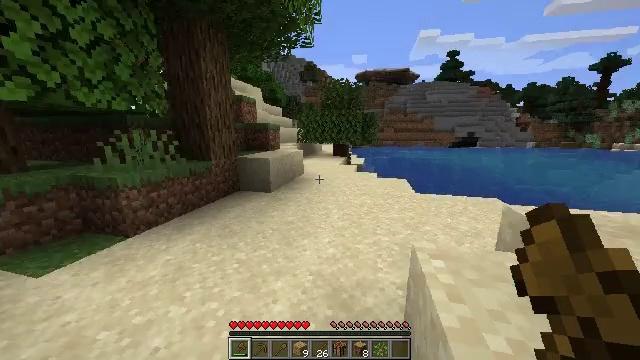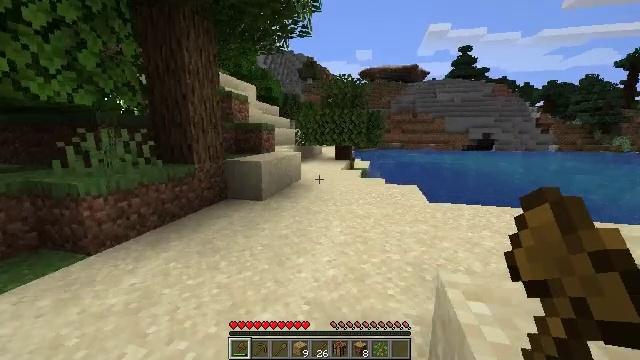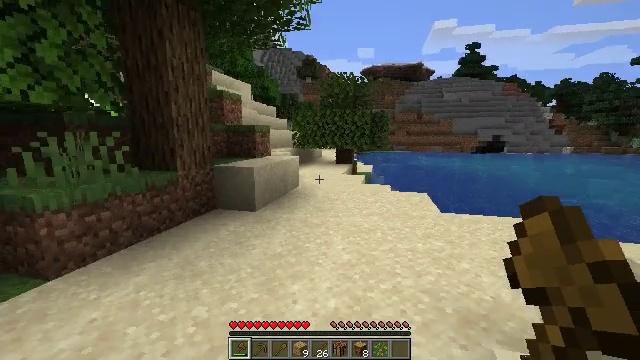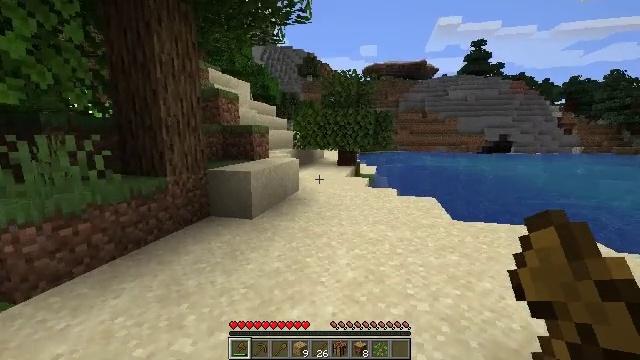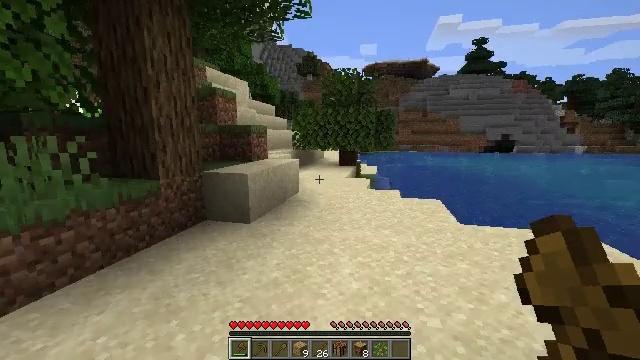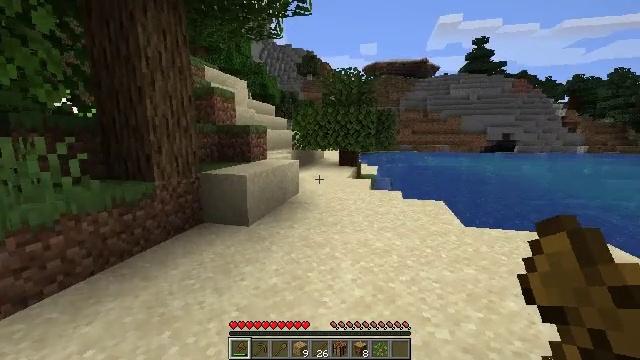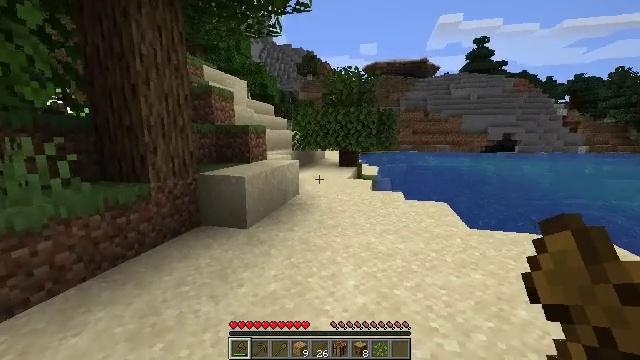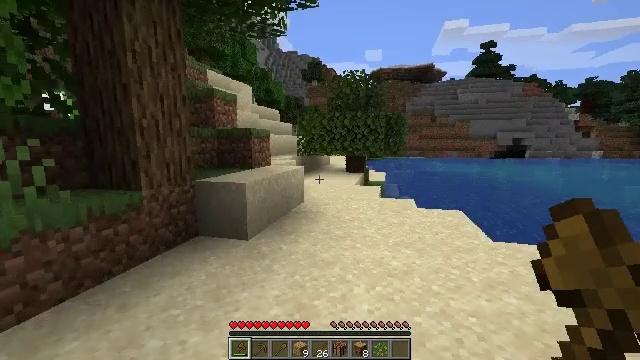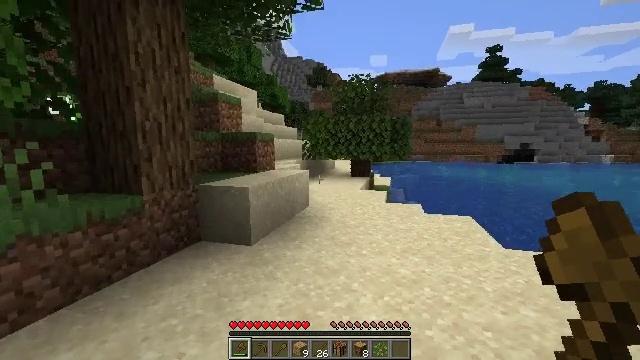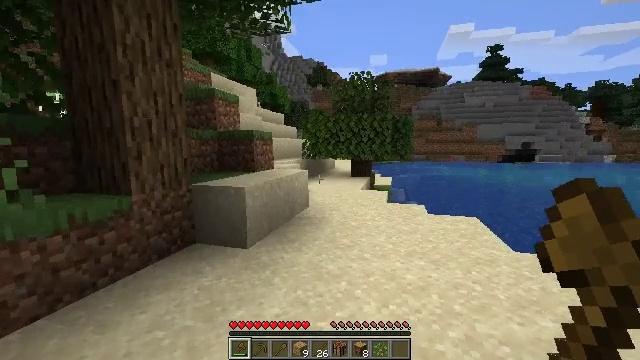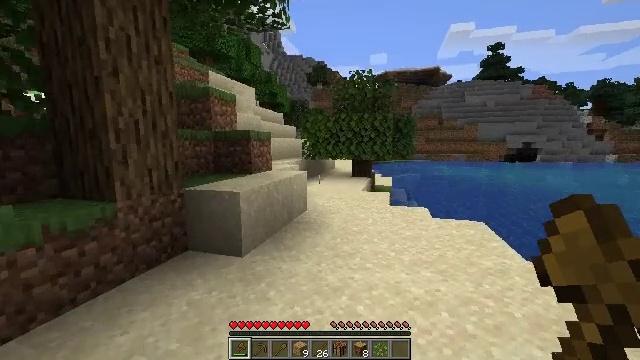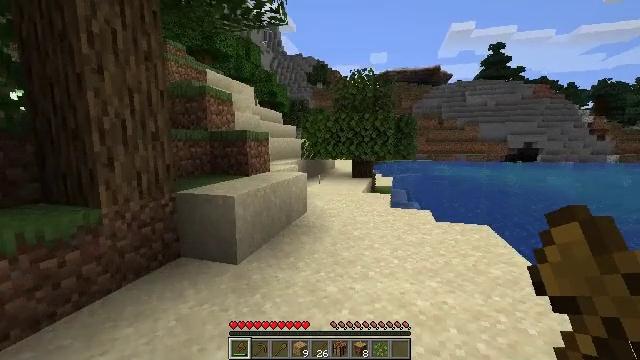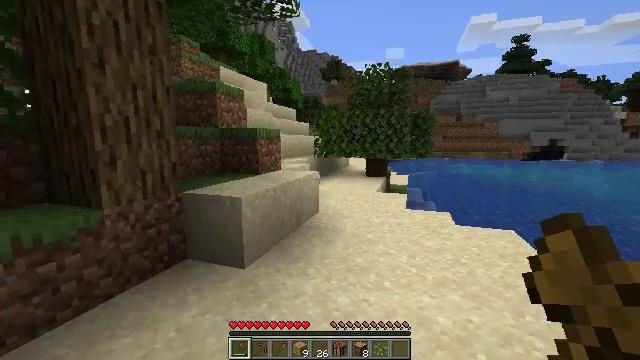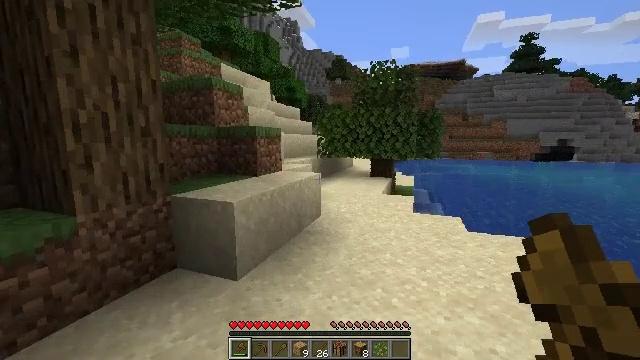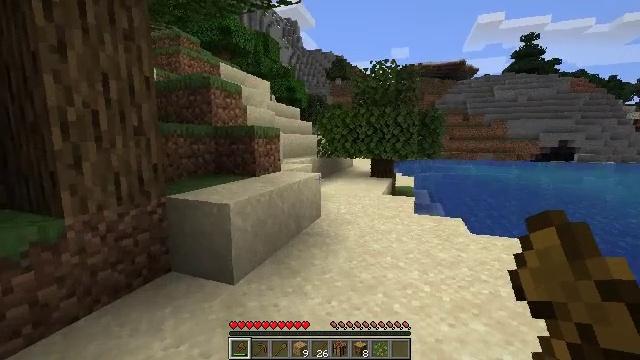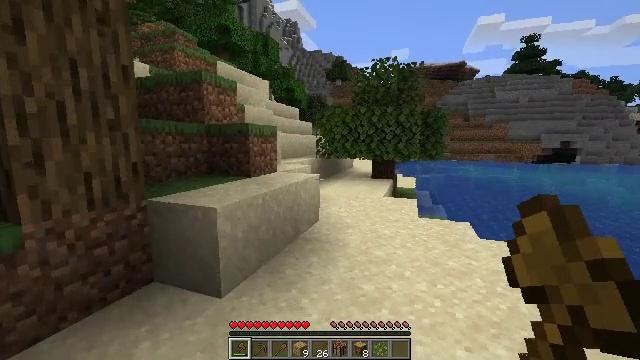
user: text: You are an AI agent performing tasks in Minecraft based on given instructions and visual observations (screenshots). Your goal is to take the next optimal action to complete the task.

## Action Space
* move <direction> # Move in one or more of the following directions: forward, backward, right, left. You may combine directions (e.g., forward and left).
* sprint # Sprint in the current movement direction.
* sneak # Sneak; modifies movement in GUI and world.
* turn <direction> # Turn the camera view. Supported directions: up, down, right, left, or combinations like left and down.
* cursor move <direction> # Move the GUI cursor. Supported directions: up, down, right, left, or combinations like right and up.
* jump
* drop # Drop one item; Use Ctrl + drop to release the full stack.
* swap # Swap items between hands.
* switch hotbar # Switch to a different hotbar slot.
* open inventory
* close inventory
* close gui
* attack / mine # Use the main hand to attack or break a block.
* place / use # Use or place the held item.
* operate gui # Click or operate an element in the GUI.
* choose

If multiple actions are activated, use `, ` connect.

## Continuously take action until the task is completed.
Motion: motion action
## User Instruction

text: Gather spruce leaves to collect foliage.
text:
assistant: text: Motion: move forward, turn up
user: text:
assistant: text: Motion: move forward, turn up
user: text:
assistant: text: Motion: move forward
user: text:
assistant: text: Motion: move forward
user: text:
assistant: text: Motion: move forward
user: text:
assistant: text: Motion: move forward
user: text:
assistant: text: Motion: move forward, turn left and up
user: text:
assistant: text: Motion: move forward, turn left
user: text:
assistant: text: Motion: move forward
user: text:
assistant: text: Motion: move forward
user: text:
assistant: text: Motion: move forward
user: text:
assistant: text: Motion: move forward, turn left
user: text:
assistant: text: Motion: move forward
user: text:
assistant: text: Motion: move forward
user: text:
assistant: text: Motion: move forward
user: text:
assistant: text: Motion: move forward
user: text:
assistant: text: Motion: move forward
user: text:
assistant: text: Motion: move forward
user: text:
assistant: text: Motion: move forward
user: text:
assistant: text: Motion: move forward
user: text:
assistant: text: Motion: move forward
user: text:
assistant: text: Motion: move forward
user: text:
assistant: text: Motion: move forward
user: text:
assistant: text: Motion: move forward
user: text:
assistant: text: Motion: move forward
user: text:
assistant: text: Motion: move forward
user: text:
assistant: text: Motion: move forward
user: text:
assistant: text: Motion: move forward
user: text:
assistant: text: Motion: move forward
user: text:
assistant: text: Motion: move forward, sprint